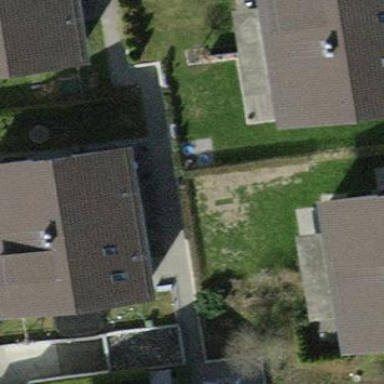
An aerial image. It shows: Semi-detached house with gabled roof.